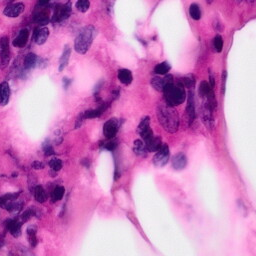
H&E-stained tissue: Pancreatic